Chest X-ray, AP view. Patient: 21 years old, sex M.
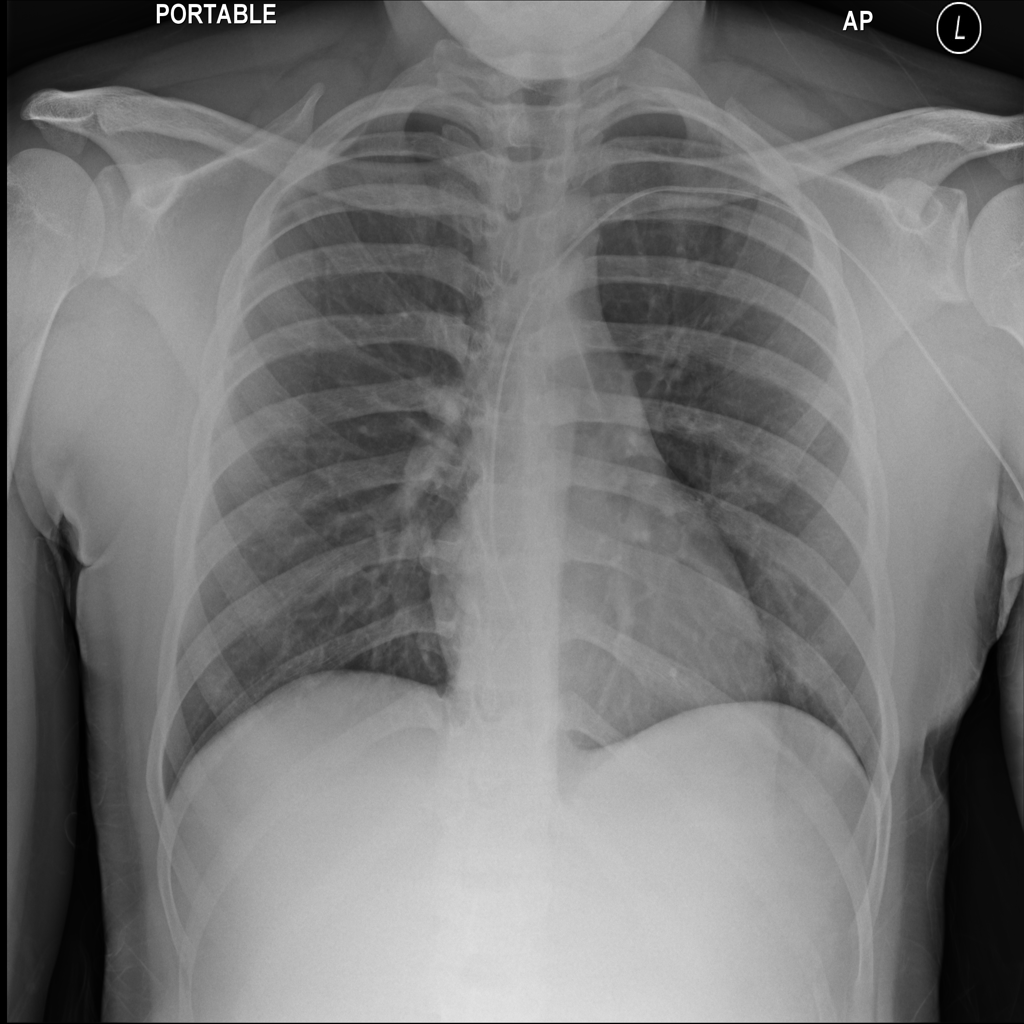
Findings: No Finding